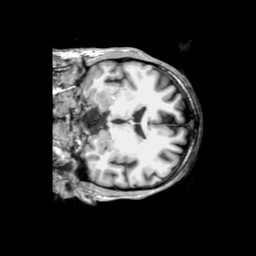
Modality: T1w
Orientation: coronal
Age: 47
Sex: male
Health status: ill